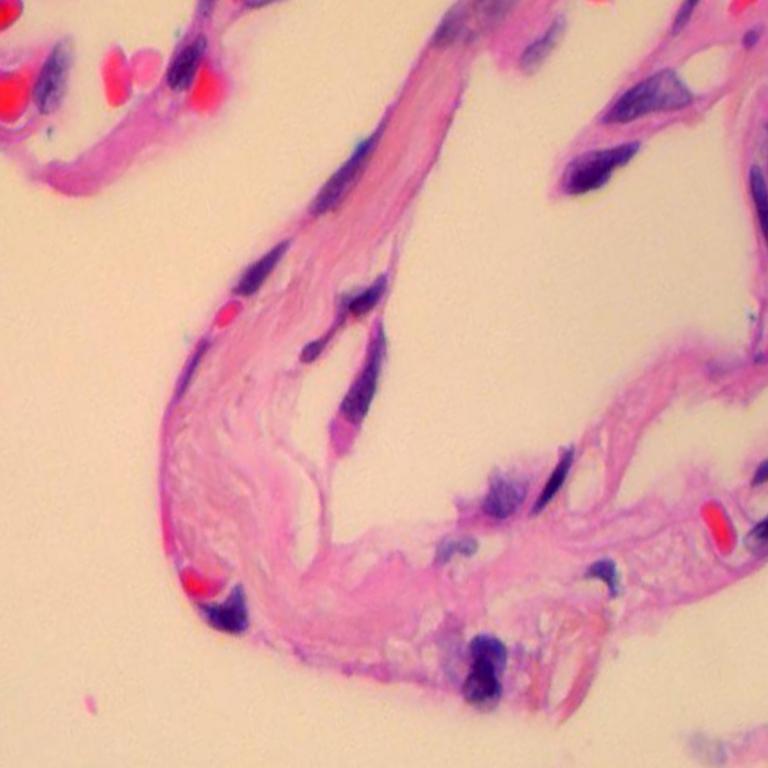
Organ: lung
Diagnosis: benign